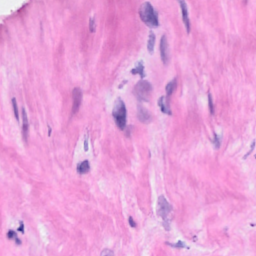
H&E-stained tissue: Breast